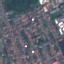
Land use / land cover: Residential